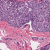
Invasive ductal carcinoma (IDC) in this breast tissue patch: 1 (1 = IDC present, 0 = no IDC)